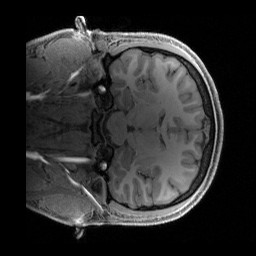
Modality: T1w
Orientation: coronal